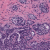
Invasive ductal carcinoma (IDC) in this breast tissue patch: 0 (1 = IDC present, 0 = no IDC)